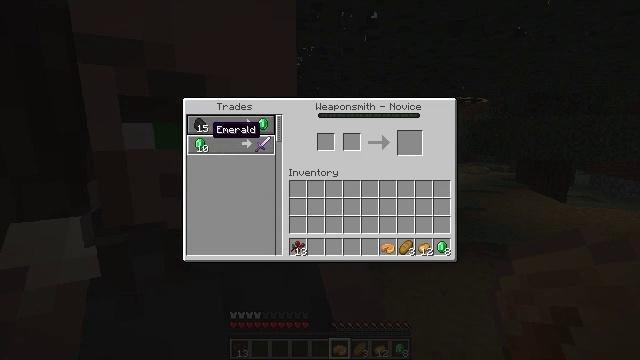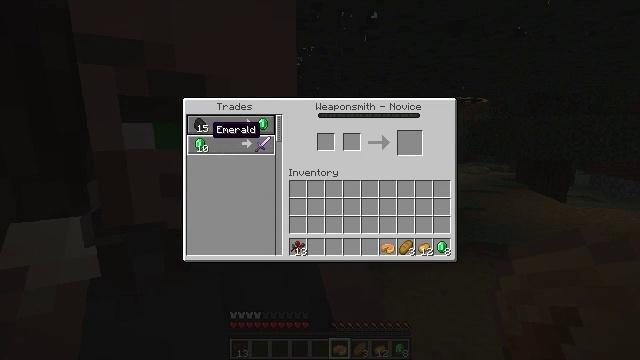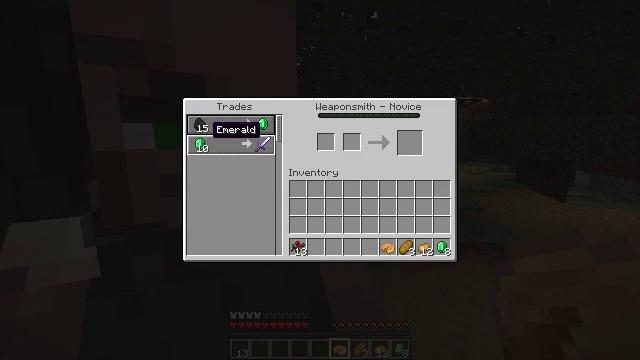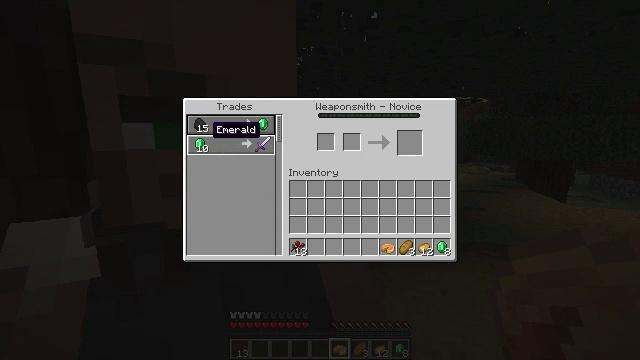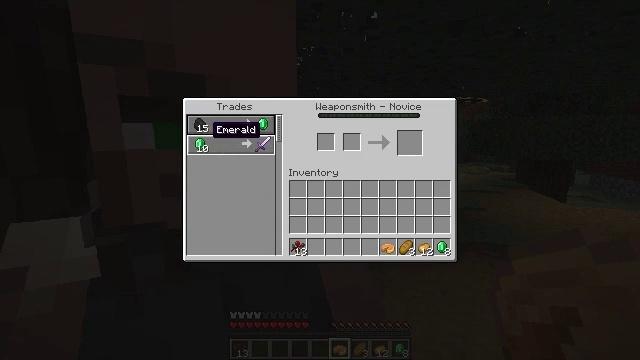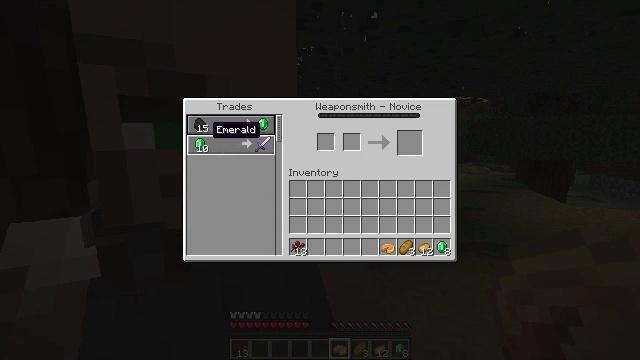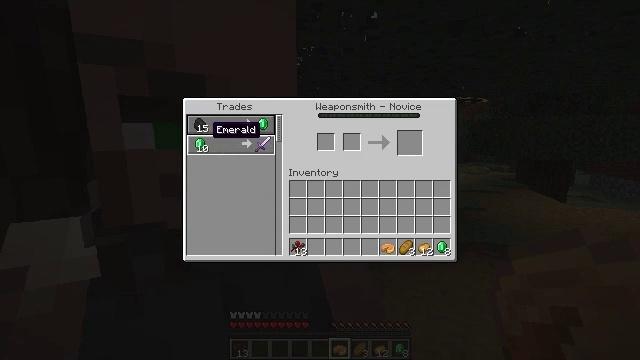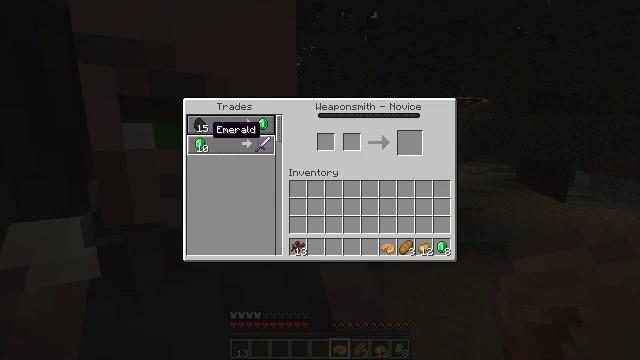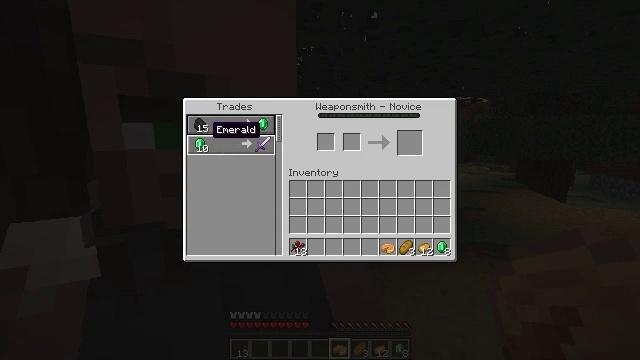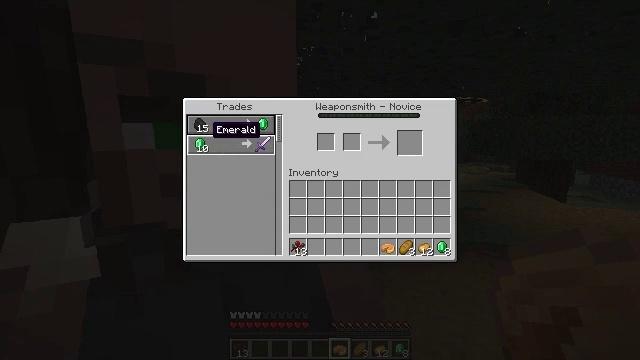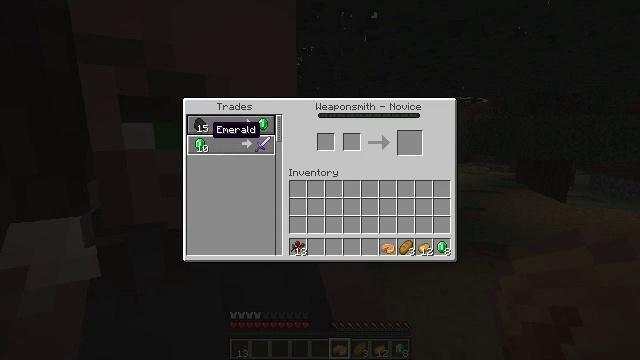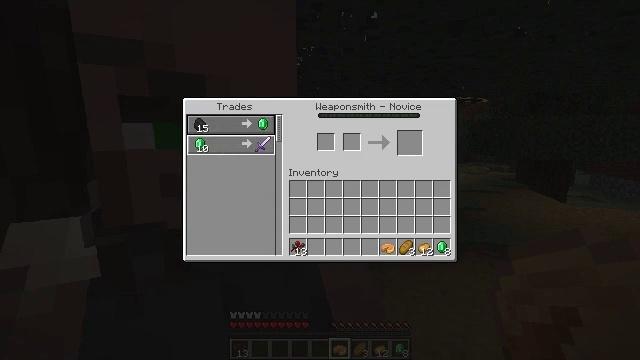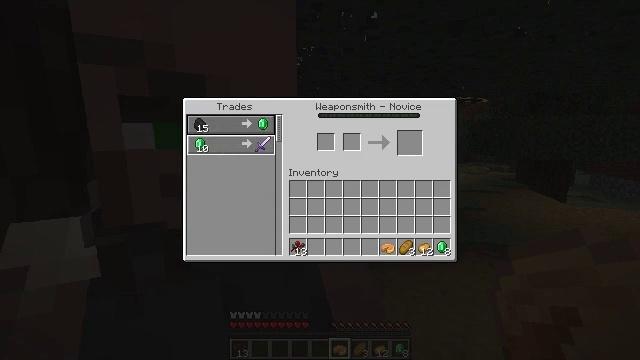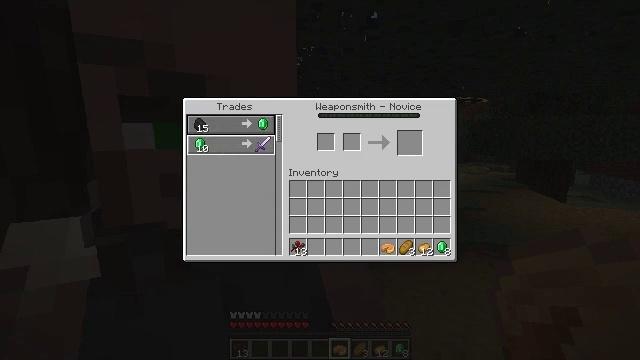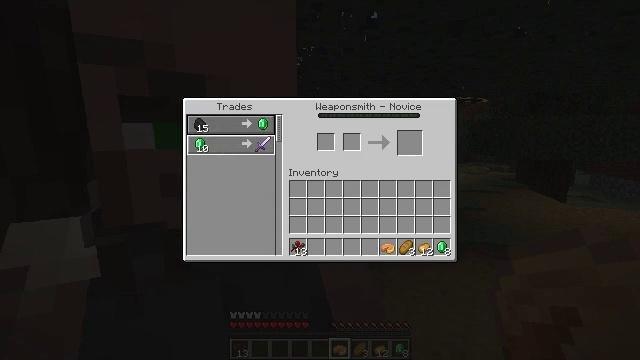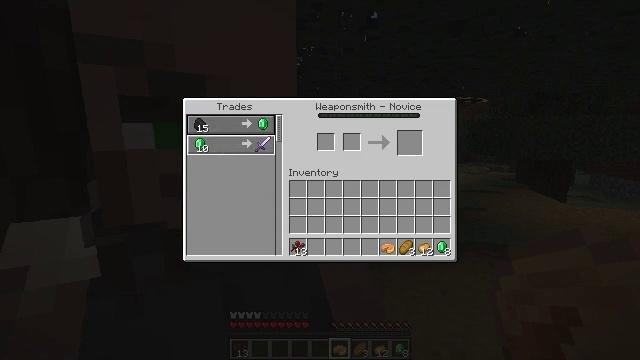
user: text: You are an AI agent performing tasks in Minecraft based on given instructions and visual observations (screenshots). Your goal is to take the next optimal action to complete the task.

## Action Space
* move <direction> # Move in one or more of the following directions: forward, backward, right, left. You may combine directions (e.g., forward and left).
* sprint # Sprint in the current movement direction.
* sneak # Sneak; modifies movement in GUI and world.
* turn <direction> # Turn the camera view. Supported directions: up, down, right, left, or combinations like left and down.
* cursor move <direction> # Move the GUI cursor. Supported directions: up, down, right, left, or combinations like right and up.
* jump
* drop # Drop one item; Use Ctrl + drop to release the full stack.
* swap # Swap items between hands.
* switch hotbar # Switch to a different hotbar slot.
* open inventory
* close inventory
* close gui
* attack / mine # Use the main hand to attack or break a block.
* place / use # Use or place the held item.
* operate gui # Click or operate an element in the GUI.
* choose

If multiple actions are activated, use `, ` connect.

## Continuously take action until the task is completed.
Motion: motion action
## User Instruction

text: Remove the purple carpet from the floor.
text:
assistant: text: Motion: no_op
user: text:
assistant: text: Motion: no_op
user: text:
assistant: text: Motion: no_op
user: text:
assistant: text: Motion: no_op
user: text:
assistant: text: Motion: no_op
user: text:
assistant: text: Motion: no_op
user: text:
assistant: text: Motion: no_op
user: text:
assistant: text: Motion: no_op
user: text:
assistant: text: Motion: no_op
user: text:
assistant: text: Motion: no_op
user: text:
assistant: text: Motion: cursor move right
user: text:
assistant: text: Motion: cursor move right
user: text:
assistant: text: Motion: cursor move right
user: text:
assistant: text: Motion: no_op
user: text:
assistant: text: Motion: no_op
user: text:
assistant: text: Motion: no_op
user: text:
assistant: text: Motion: no_op
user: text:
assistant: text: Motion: no_op
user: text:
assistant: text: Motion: no_op
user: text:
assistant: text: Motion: no_op
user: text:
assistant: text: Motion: no_op
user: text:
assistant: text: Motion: no_op
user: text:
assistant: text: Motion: no_op
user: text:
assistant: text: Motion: no_op
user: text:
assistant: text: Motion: no_op
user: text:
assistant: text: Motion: close gui
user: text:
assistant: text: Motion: no_op
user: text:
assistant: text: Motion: no_op
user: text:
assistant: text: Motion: no_op
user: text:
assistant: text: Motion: turn left